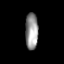
Tissue: lung
Cell type: Epithelial cells
Senescence score: 0.193
Nuclear area (px): 465
Mean DAPI intensity: 147.757